Question:
i have set urdu in and apply urdu but is only showing word by word like 'b h n'
here is code :
'''
Typeface tf1 = Typeface.createFromAsset(this.getAssets(), "Urdu.ttf");
TextView textView = (TextView)findViewById(R.id.textView1);
textView.setTypeface(tf1);
textView.setText("yh ngryzy nhyN");
'''
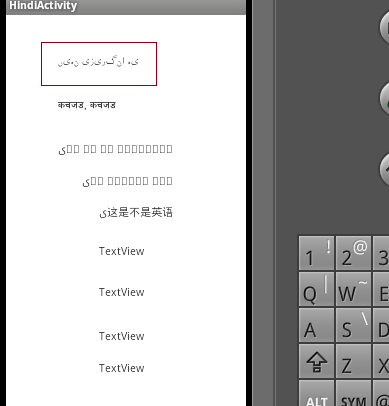
Answer: Asaalam-o-alakum
bibi Tahira
You can downlaod <URL> from this link,i have tested it.
Thanks